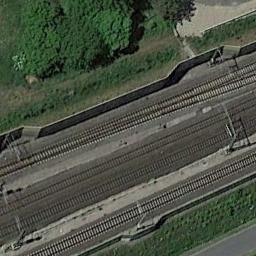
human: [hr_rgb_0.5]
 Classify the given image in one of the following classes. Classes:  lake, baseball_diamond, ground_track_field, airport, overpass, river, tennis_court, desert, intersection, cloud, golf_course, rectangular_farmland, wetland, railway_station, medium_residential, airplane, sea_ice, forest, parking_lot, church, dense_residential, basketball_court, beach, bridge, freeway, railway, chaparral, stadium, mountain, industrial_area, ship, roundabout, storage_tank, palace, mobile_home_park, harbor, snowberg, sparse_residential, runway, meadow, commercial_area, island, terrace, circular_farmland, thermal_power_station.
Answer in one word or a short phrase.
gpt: railway